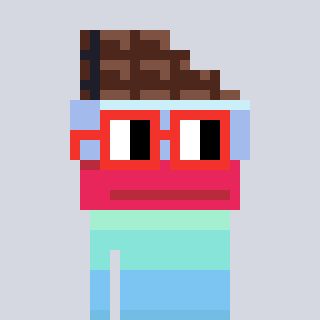
a pixel art character with square red glasses, a chocolate-shaped head and a peachy-colored body on a cool background